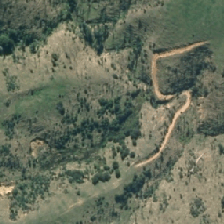
Land cover: low_producing_grassland